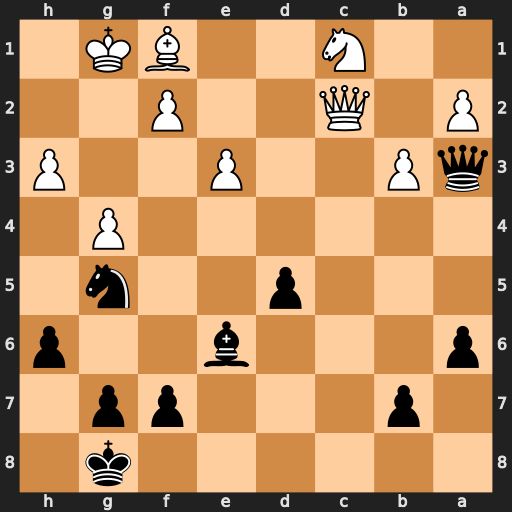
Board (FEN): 6k1/1p3pp1/p3b2p/3p2n1/6P1/qP2P2P/P1Q2P2/2N2BK1
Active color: b
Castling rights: -
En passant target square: -
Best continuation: Nf3+ Kh1 Qd6